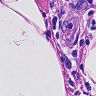
Metastatic tissue present: no